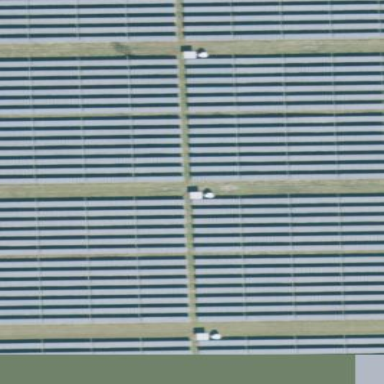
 consisting of solar photovoltaic panels."